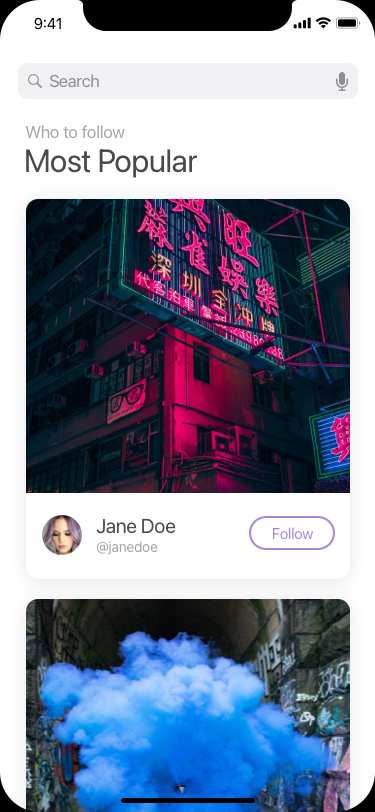
Text in this UI design:
Jane Doe
@janedoe
Jane Doe
@janedoe
Jane Doe
@janedoe
Most Popular
Who to follow
Edit